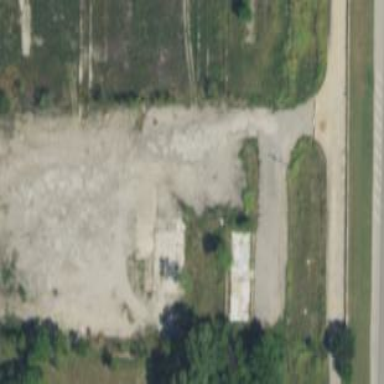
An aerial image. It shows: Brownfield site.